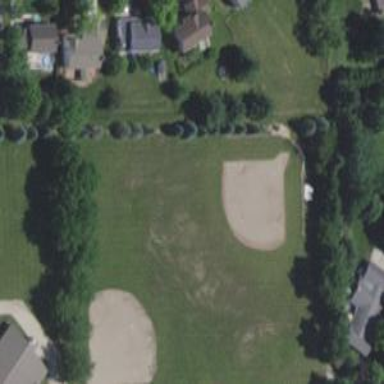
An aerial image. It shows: Kickball pitch with grass surface for leisure land.